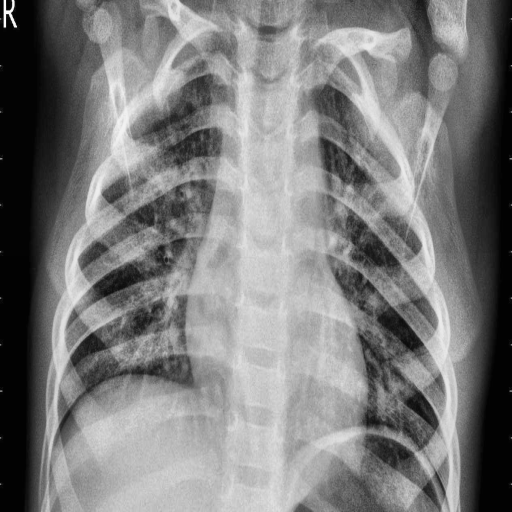
Finding: PNEUMONIA